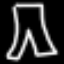
Label: pants